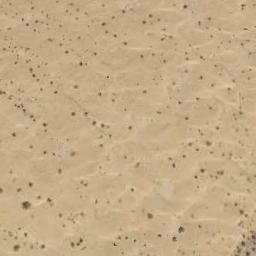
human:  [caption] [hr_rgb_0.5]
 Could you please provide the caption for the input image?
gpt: The white desert is full of sparse plants .

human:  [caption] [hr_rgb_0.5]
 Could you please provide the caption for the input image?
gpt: This is a yellow desert with wavy stripes and there is sparse dark green chaparral in the desert .

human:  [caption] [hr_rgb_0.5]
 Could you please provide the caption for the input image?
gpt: Nothing else can be seen in this desert .

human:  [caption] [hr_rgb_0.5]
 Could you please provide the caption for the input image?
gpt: The desert has yellow sand, Some trellis dunes and sparse plants .

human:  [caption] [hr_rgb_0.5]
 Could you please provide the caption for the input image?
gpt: A yellow desert with many bushes .